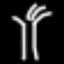
Label: palm tree